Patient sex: M
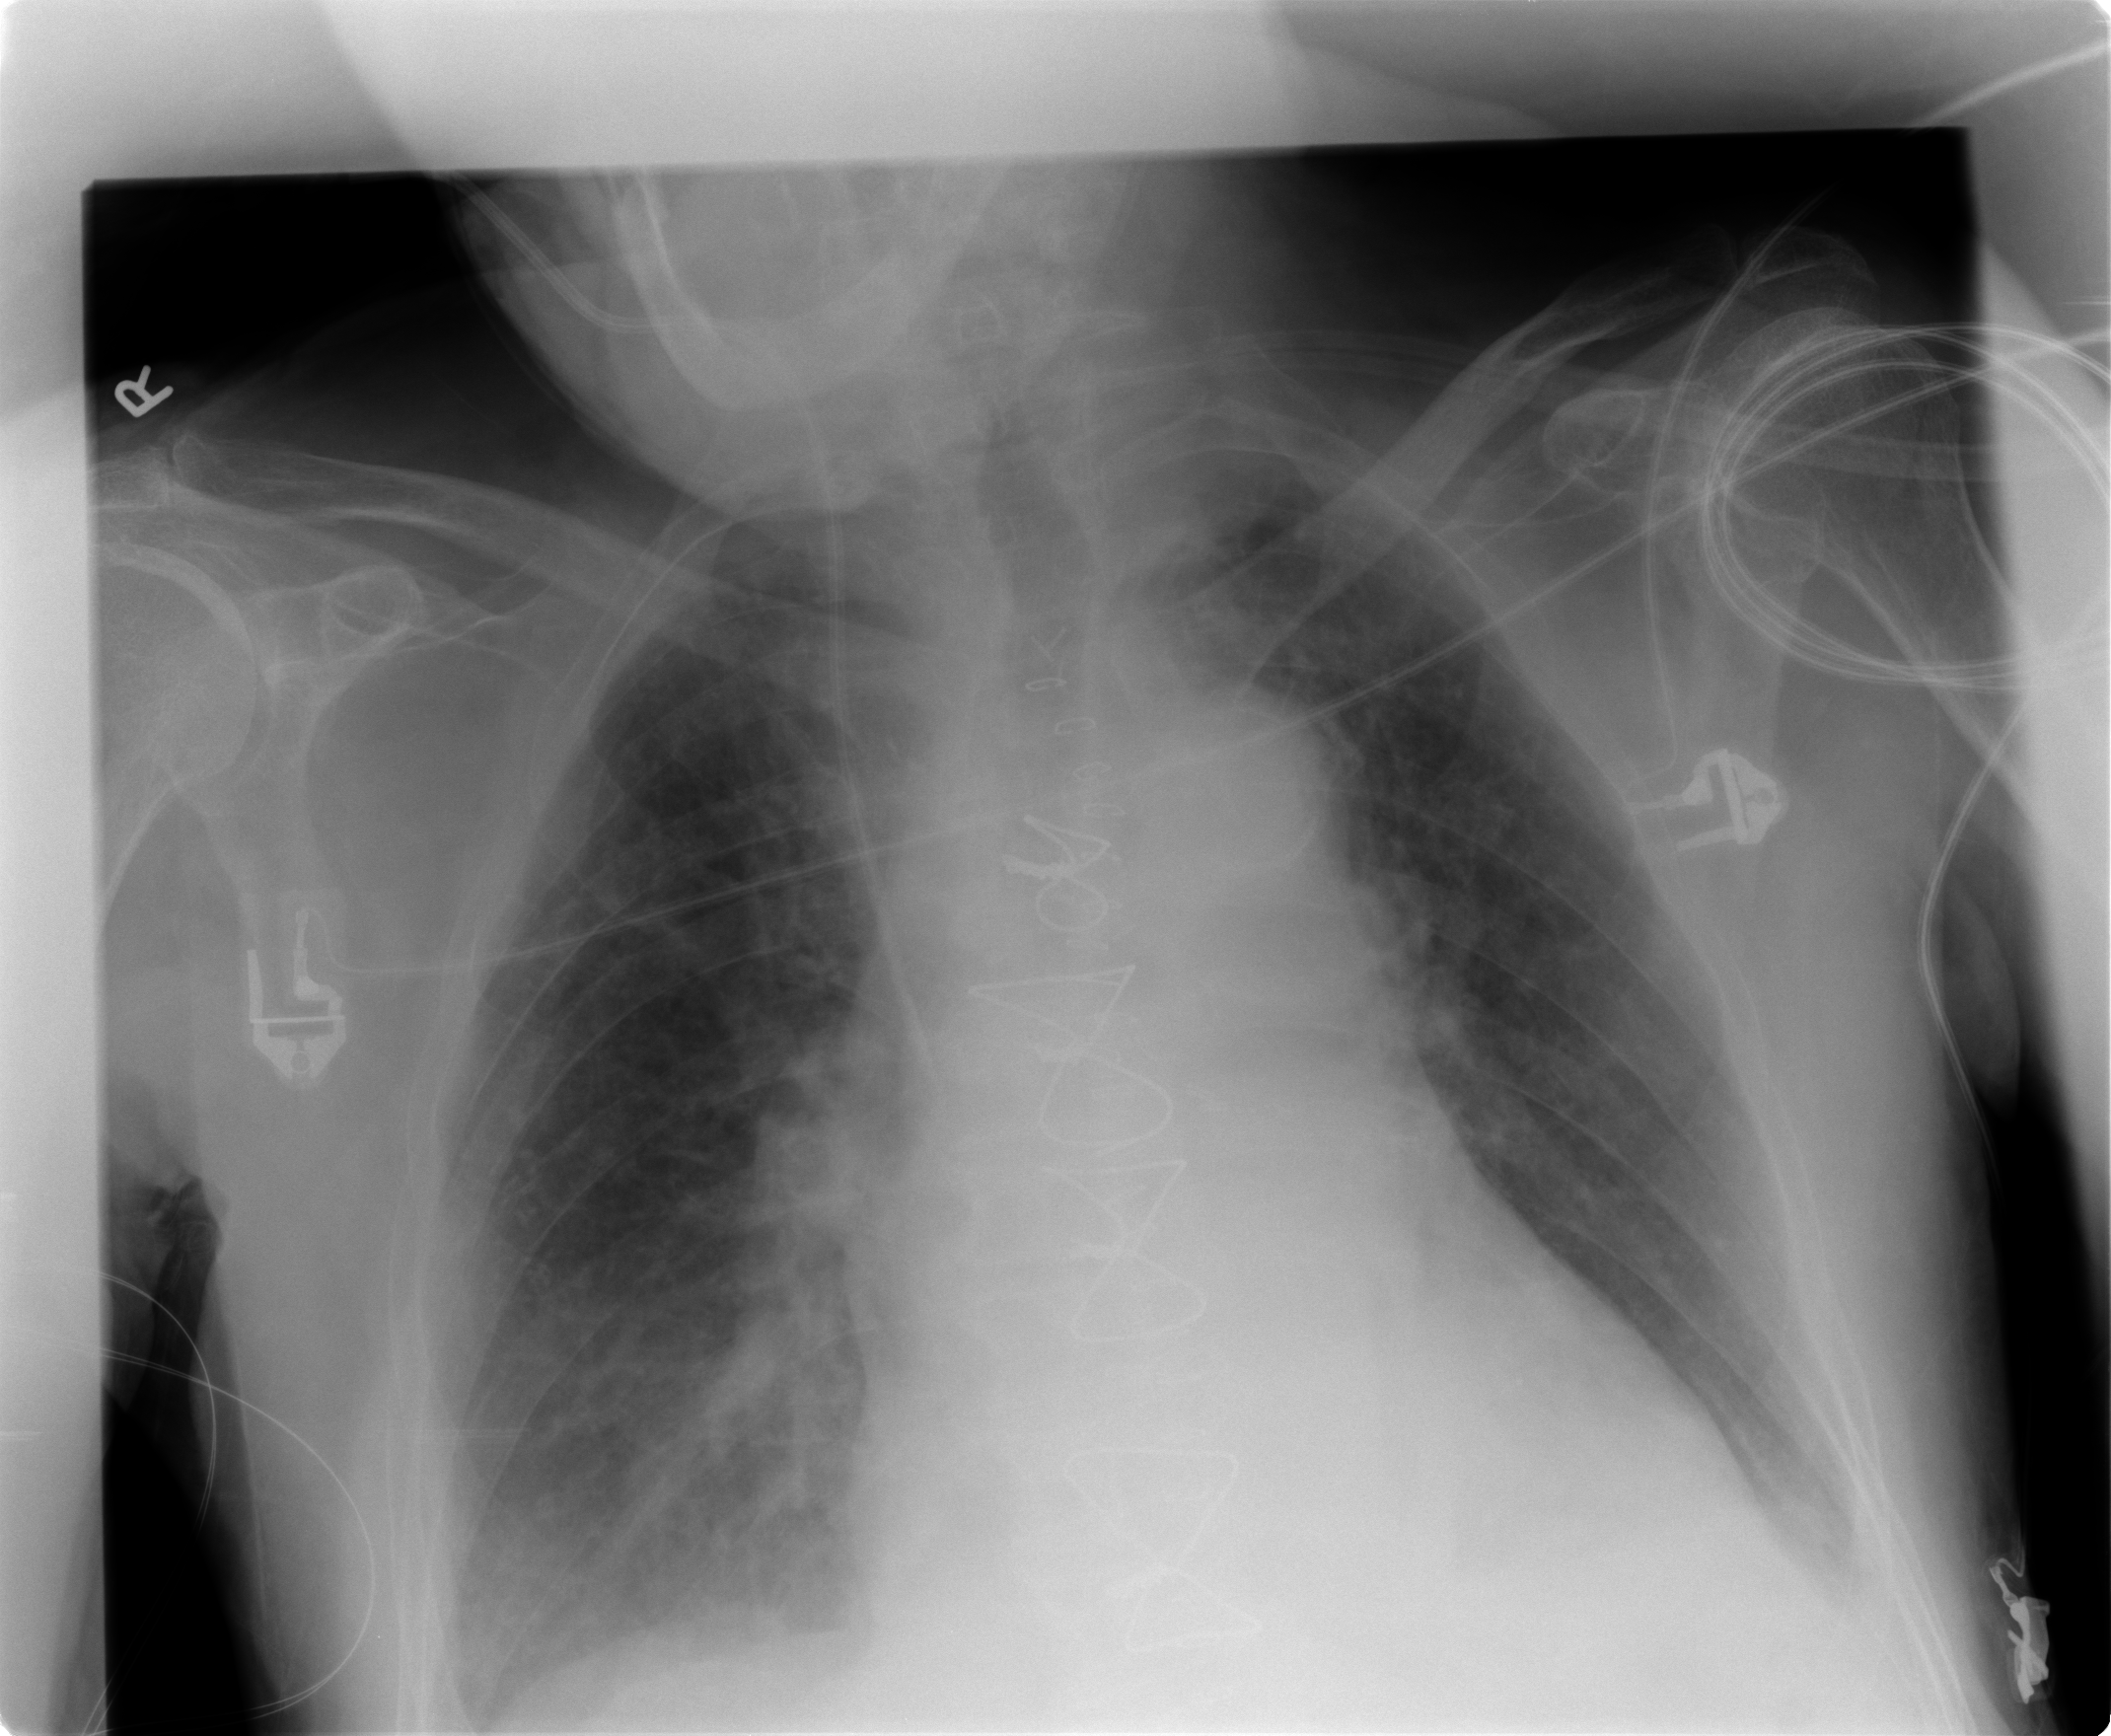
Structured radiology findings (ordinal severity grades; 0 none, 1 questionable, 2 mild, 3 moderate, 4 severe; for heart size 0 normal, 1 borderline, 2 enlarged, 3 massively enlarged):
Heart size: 2
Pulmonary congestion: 2
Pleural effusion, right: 1
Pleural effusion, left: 2
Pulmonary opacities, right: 0
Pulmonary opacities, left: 0
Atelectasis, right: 2
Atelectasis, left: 2